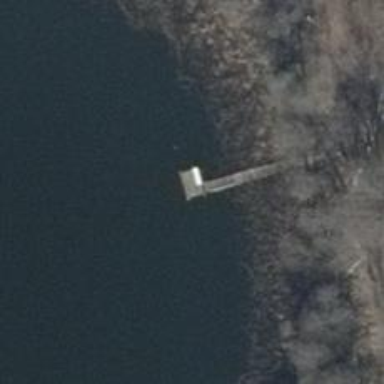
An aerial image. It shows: Man-made pier.